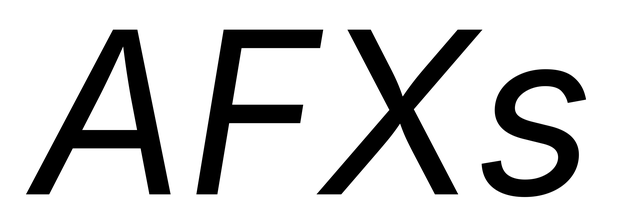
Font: Inter-Italic_Italic